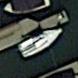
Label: civil